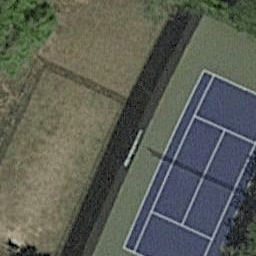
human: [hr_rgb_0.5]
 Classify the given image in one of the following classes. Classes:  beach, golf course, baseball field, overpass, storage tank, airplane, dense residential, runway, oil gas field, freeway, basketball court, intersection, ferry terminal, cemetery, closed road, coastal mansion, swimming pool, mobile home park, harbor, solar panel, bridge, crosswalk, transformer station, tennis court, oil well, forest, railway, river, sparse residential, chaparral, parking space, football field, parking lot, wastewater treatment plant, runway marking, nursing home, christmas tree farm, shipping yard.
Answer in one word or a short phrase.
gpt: tennis court